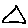
Label: triangle